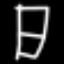
Label: chair